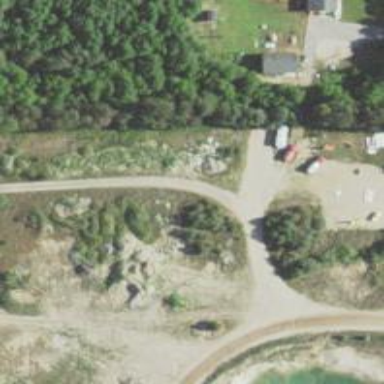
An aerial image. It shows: Driveway.